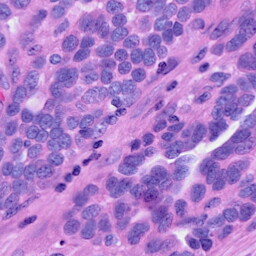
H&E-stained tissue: Ovarian